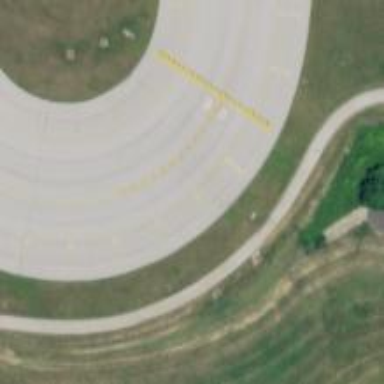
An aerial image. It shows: Image of taxiway at airport.